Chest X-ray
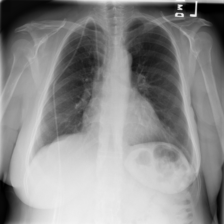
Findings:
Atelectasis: negative
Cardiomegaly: negative
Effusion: negative
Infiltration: negative
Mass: negative
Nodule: negative
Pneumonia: negative
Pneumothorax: negative
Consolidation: negative
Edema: negative
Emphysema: negative
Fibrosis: negative
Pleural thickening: negative
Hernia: negative